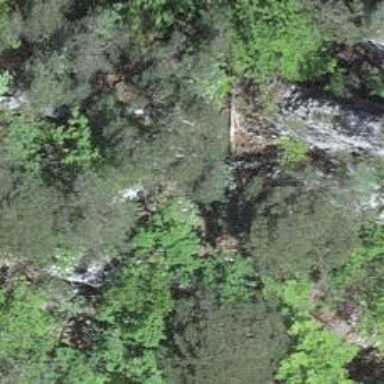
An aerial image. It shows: Cliff in nature.